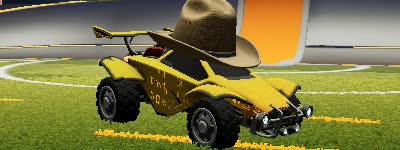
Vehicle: octane